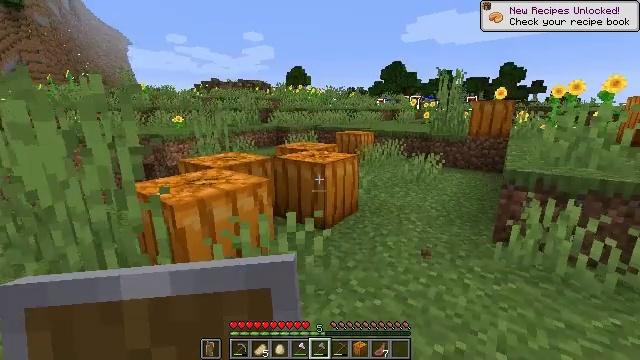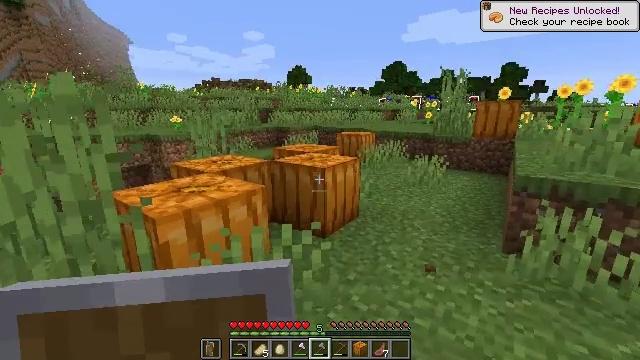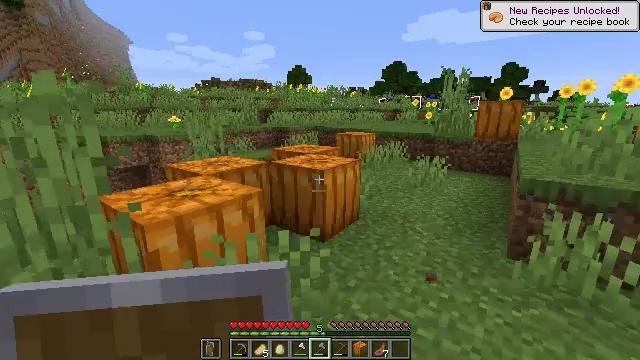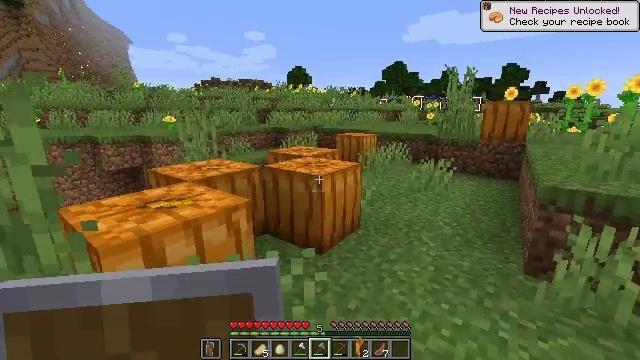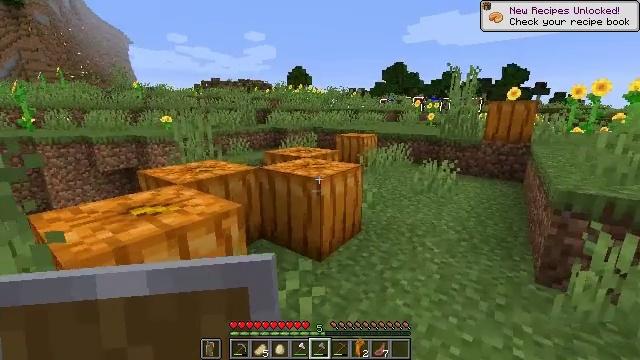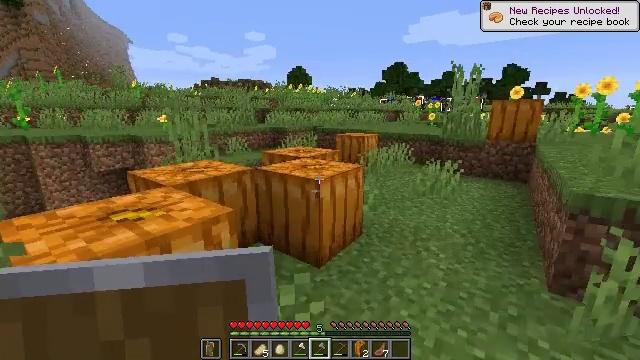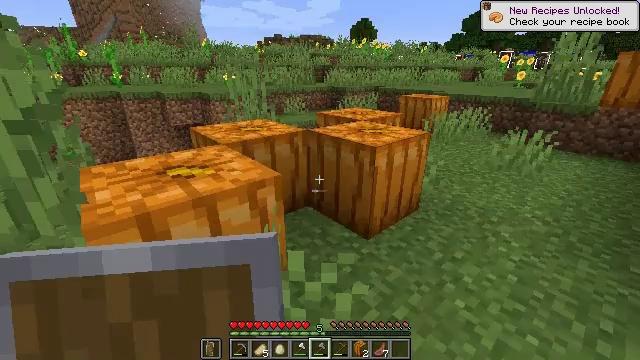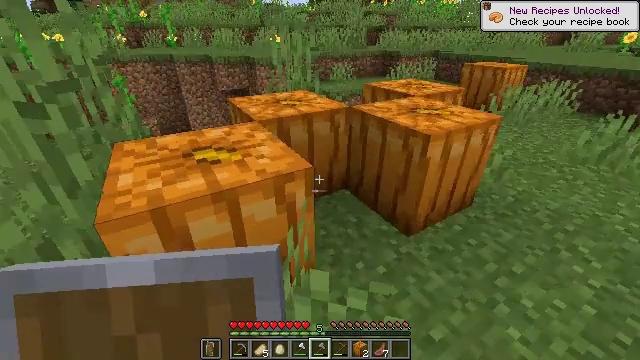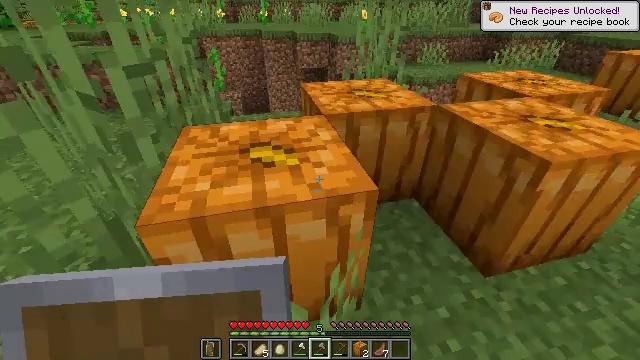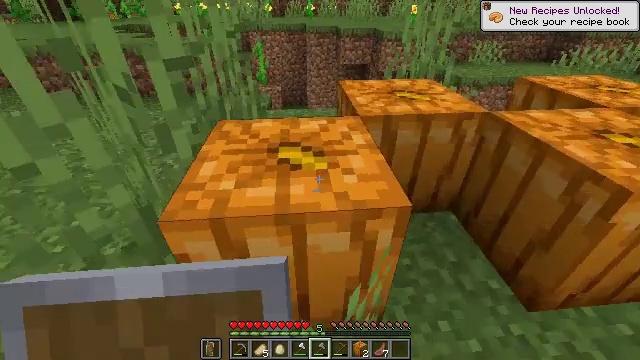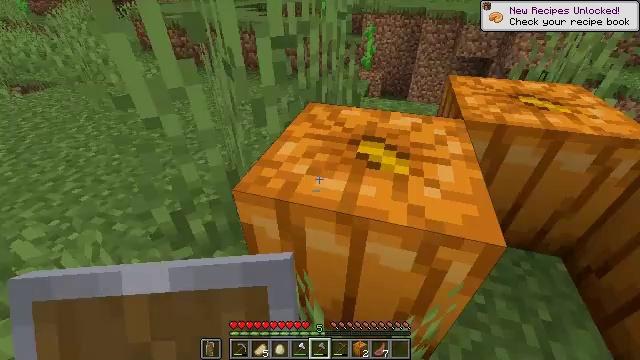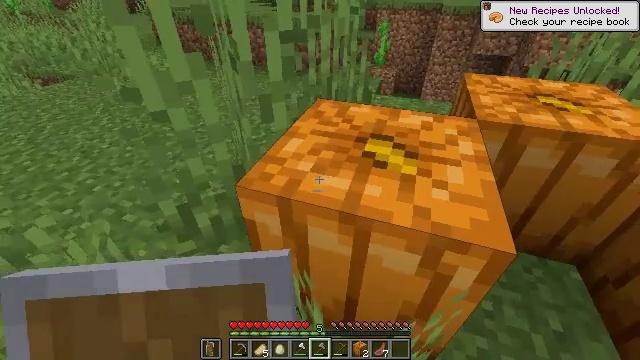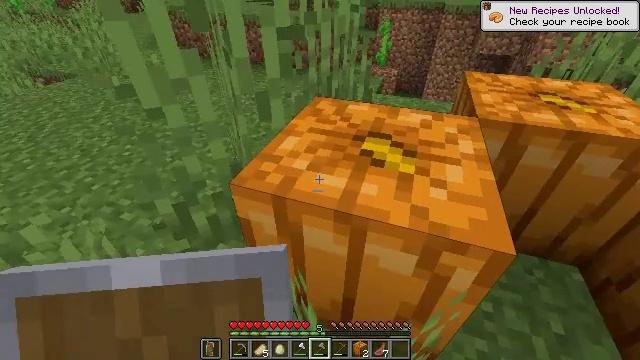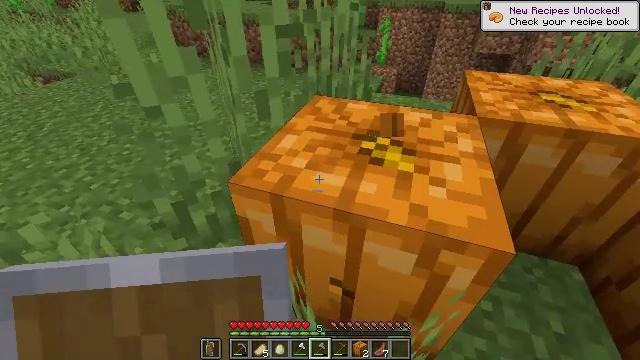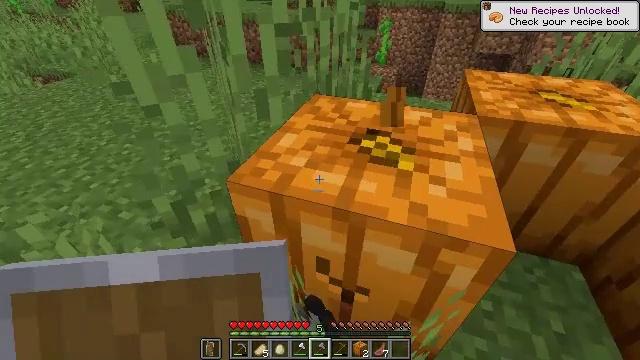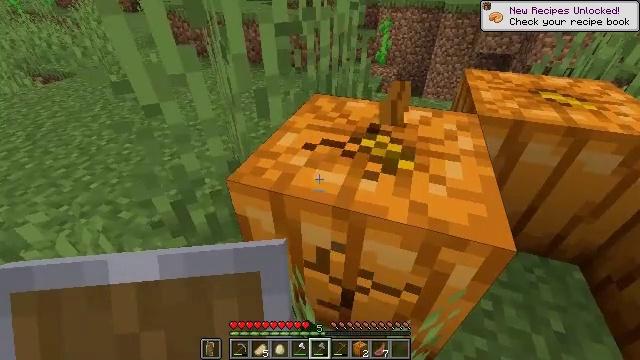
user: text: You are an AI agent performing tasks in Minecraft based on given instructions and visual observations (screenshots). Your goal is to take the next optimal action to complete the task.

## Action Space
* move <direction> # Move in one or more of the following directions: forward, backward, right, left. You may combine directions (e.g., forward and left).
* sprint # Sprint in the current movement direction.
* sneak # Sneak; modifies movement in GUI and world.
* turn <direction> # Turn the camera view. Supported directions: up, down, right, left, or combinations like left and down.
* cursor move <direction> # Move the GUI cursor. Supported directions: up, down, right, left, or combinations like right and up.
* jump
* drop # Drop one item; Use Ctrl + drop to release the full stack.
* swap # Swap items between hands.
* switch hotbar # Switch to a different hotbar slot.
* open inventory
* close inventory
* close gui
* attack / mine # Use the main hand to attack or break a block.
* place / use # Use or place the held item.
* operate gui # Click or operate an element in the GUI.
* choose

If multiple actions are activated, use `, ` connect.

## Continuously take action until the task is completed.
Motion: motion action
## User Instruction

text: Harvest a pumpkin from the field.
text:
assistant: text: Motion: move forward
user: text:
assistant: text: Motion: move forward
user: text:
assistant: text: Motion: move forward
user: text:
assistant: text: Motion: move forward
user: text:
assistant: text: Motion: move forward
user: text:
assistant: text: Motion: move forward, turn left and down
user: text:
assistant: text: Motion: move forward, turn left and down
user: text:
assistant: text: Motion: move forward, turn left and down
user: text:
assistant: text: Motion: turn left
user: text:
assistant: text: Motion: turn left and down
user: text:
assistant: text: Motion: turn left
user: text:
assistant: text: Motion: no_op
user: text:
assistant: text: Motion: attack / mine
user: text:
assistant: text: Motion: attack / mine
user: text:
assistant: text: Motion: attack / mine
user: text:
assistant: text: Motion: attack / mine
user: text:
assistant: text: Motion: attack / mine
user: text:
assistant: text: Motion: attack / mine
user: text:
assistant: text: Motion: attack / mine
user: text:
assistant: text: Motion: attack / mine
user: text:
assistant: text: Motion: attack / mine
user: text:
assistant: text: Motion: attack / mine
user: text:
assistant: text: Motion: attack / mine
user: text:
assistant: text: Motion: attack / mine
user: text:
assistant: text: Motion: attack / mine